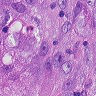
Metastatic tissue present: yes